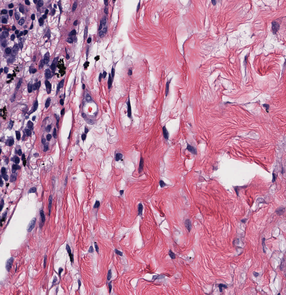
Tumor epithelial tissue: no
Tumor-associated stroma tissue: yes
Normal tissue: no